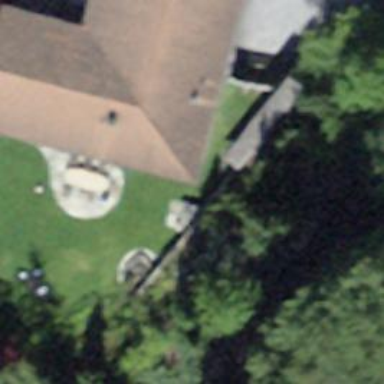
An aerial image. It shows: Simple house.